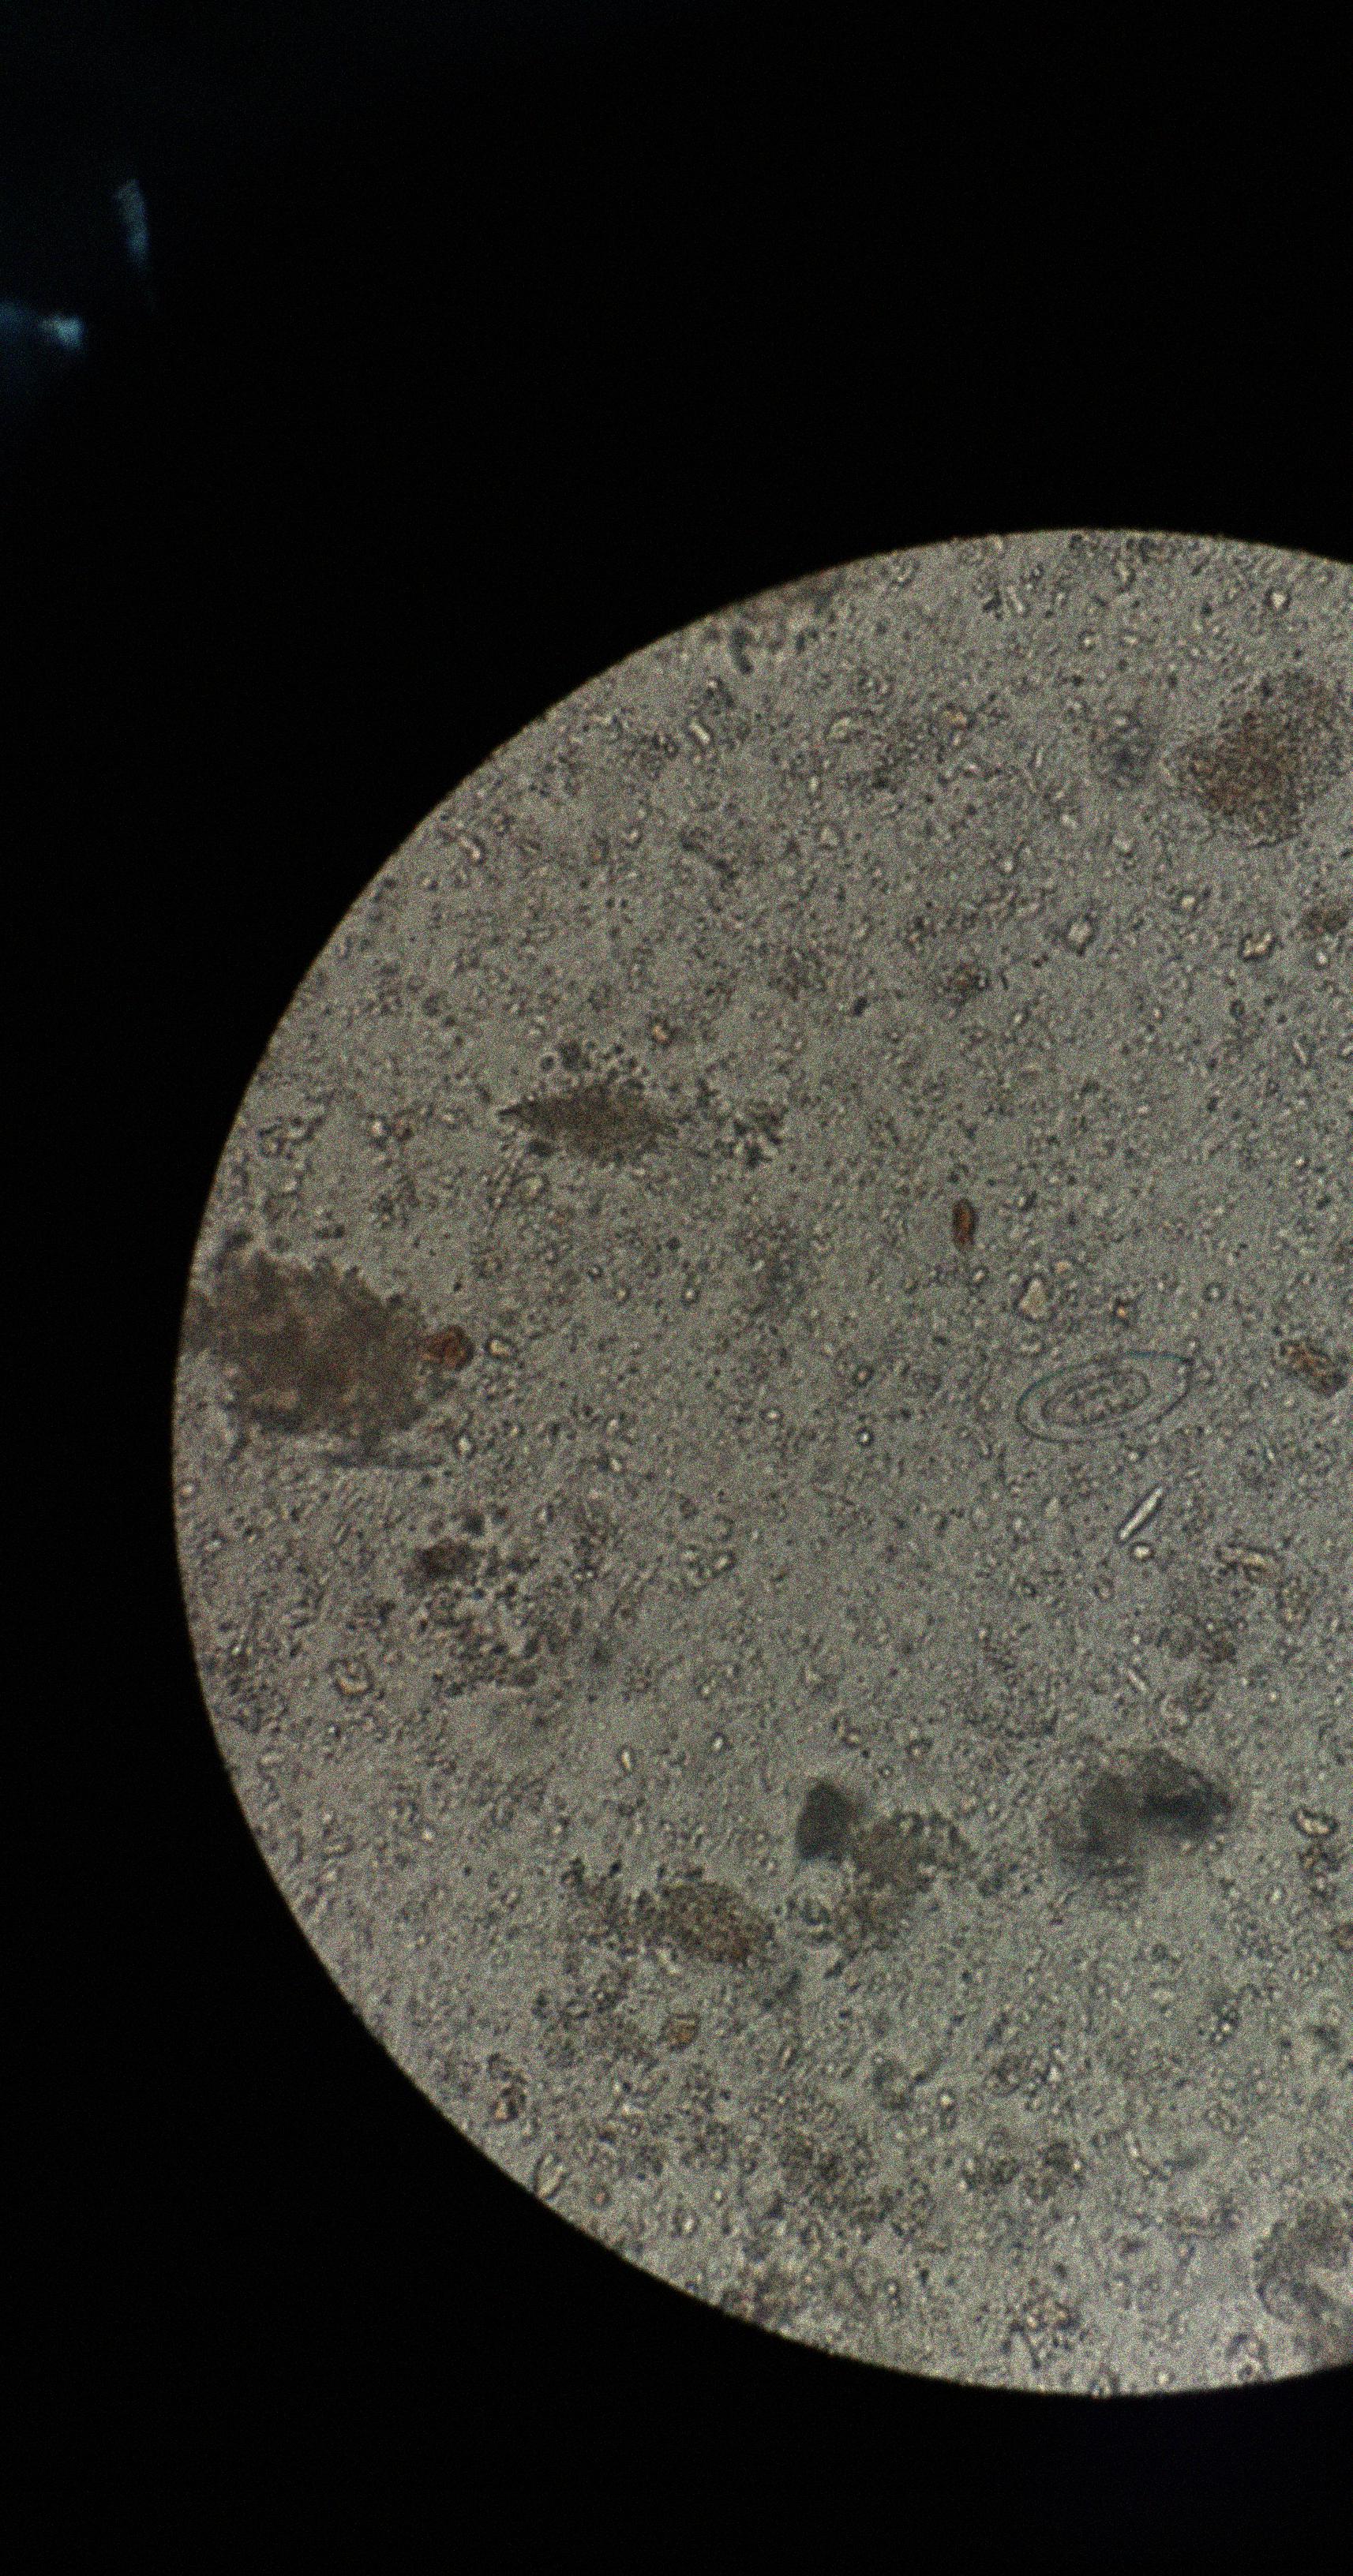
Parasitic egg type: Enterobius vermicularis